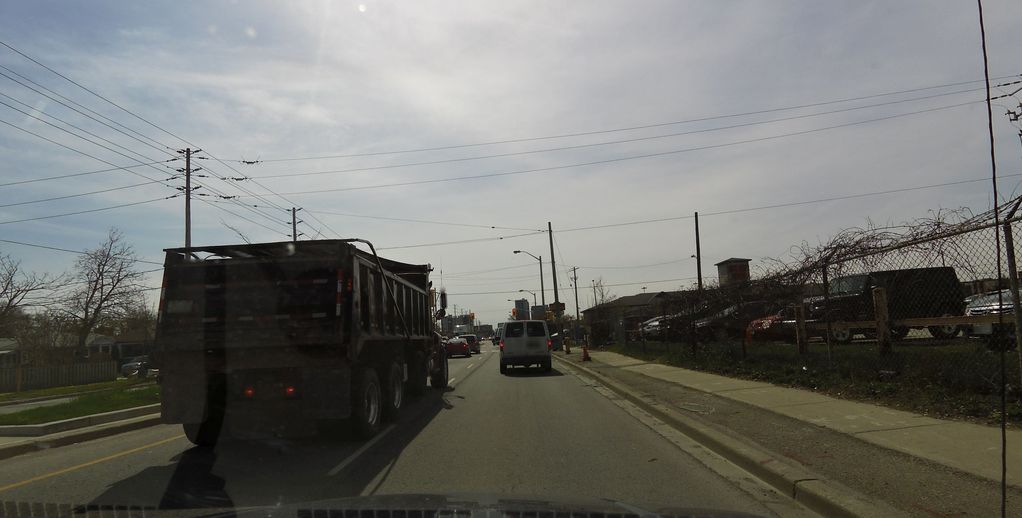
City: toronto